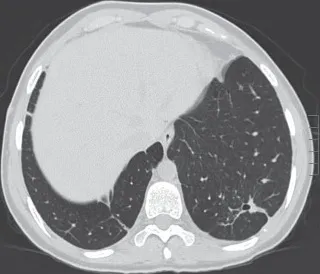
CT scans of the lung abscess regression over the treatment period. B) Beginning of abscess resolution (7/2015).
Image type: radiology (ct)